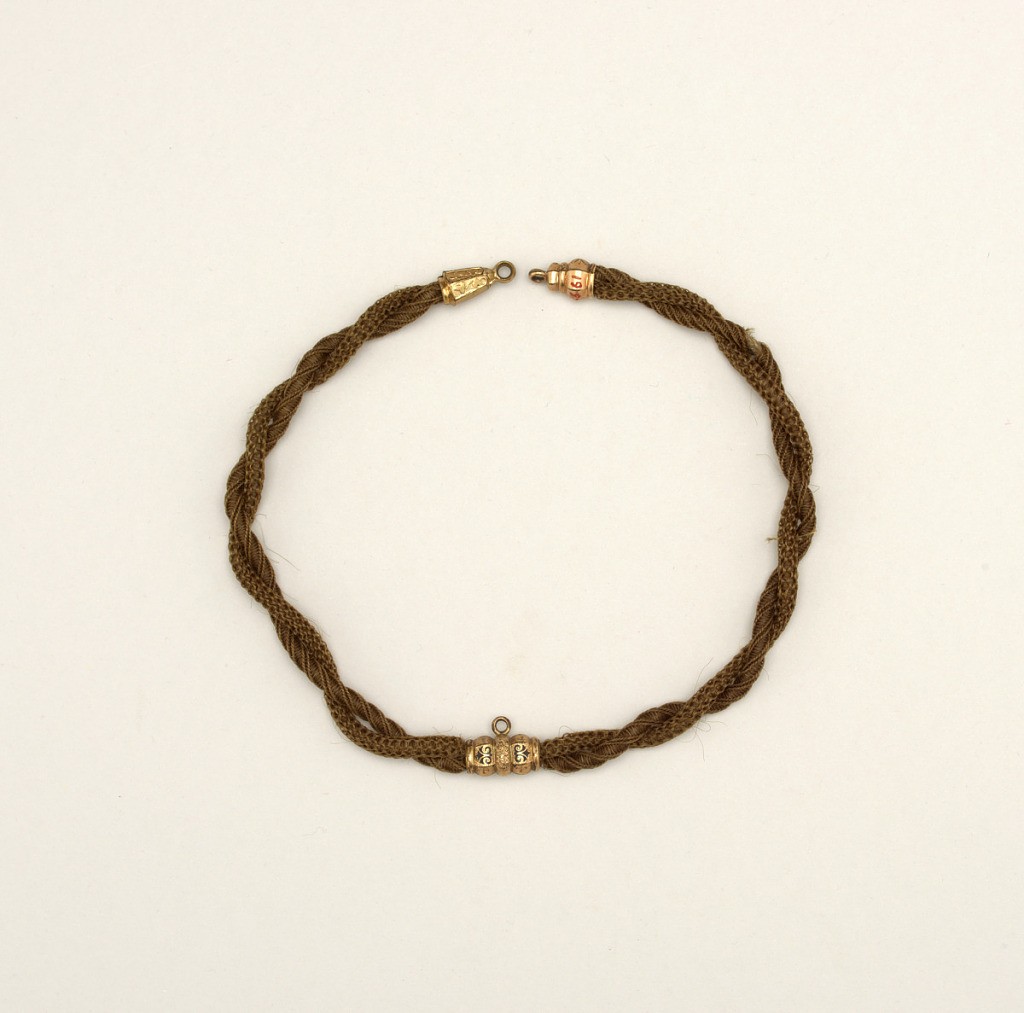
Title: Watch chain
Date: mid-19th century
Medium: Hair, gold
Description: Watch chain made of two strands of human hair (brown) worked in different designs; gold mountings at either end and in center.